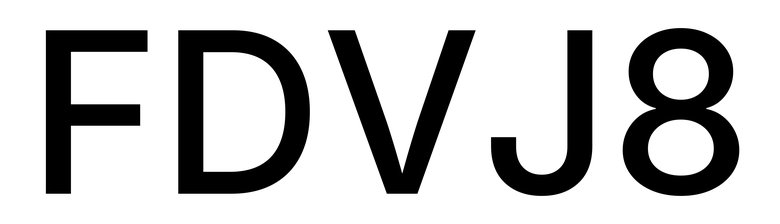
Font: Inter_Medium